Field crop: maize
Growth stage: 1
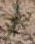
Species: salsola